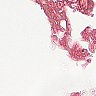
Metastatic tissue present: no